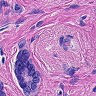
Metastatic tissue present: yes